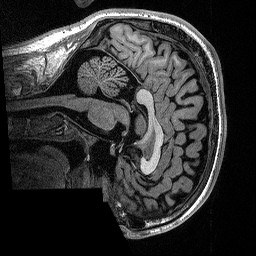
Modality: T1w
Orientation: sagittal
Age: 25
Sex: male
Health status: healthy
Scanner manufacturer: siemens
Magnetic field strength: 1.5 T
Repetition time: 2.73 s
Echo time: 0.00357 s